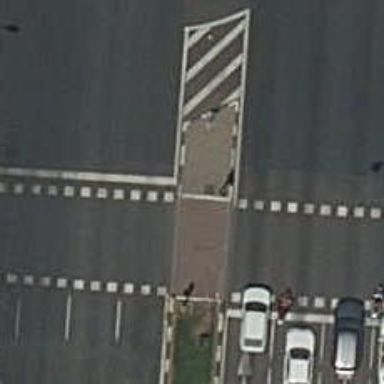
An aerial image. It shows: Marked road crossing with pedestrian island.